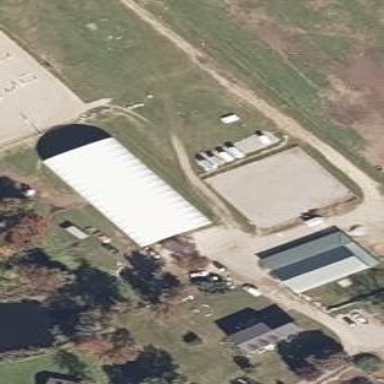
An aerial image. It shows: Building located near equestrian pitch.